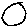
Label: circle